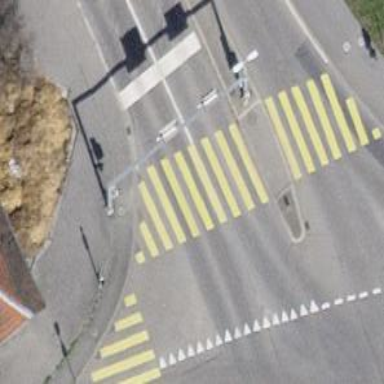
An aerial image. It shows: Pedestrian crossing with zebra markings on footway.